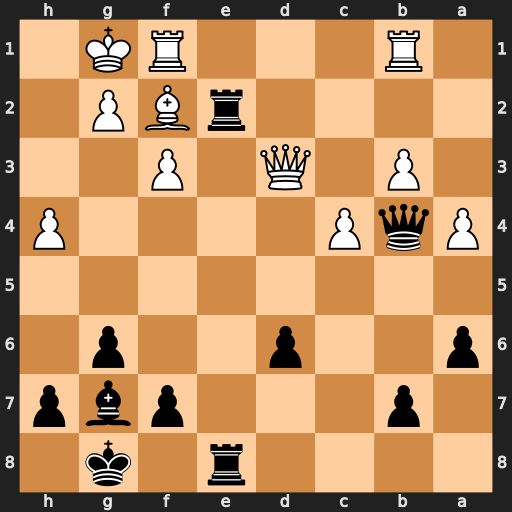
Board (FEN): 4r1k1/1p3pbp/p2p2p1/8/PqP4P/1P1Q1P2/4rBP1/1R3RK1
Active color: b
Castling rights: -
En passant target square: -
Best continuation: Rd2 Qxd2 Qxd2